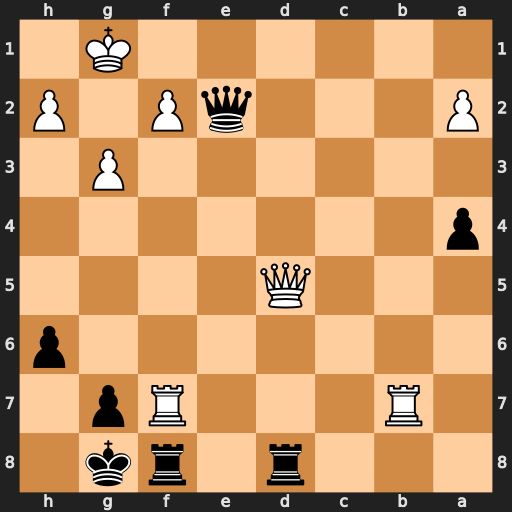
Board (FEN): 3r1rk1/1R3Rp1/7p/3Q4/p7/6P1/P3qP1P/6K1
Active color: b
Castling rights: -
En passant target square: -
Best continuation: Qd1+ Qxd1 Rxd1+ Kg2 Rxf7